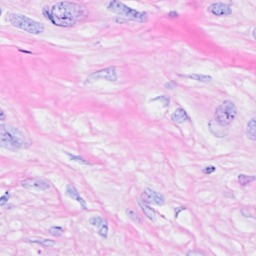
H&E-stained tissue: Breast